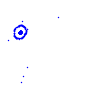
Particle: kaon